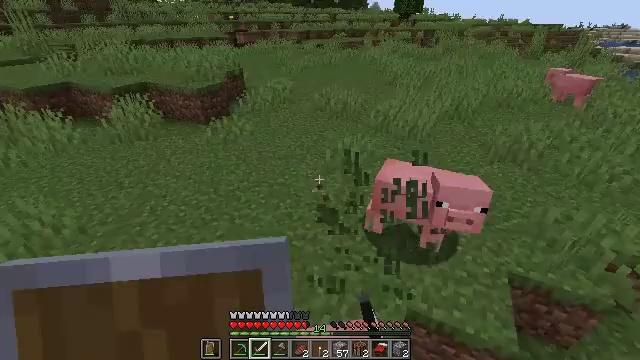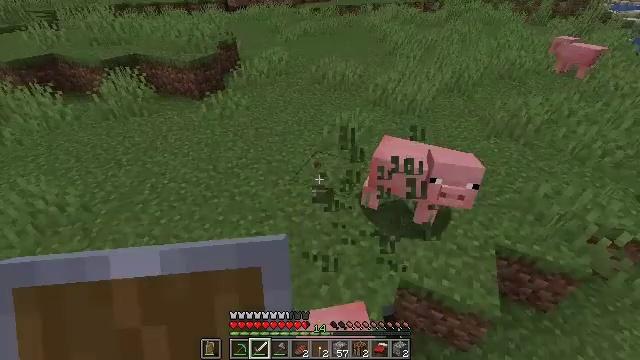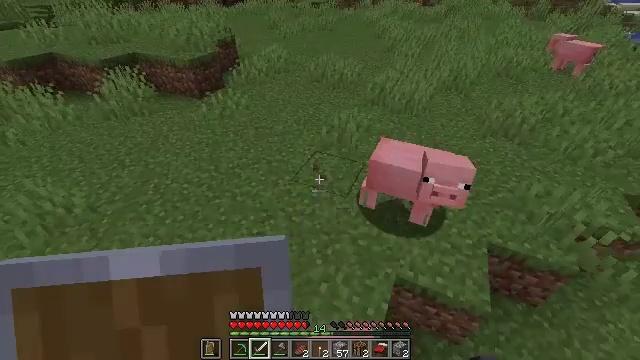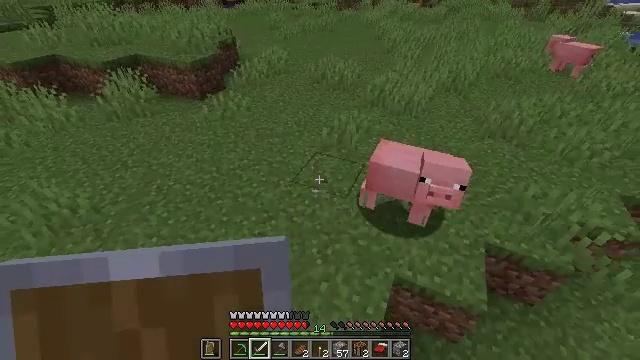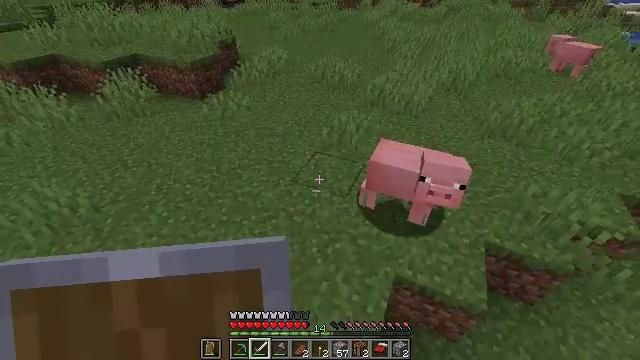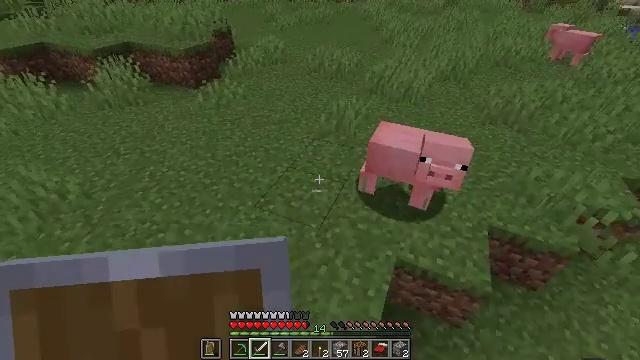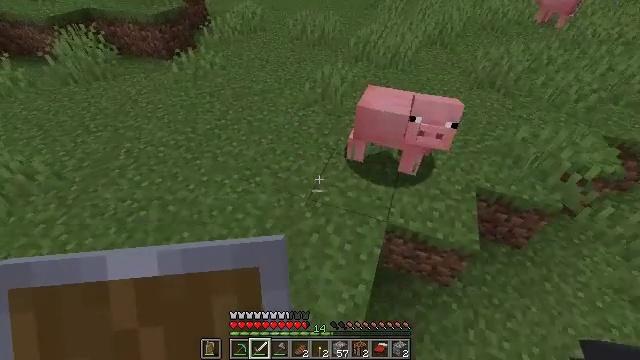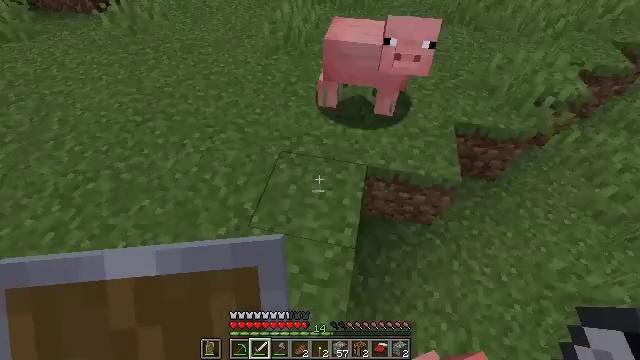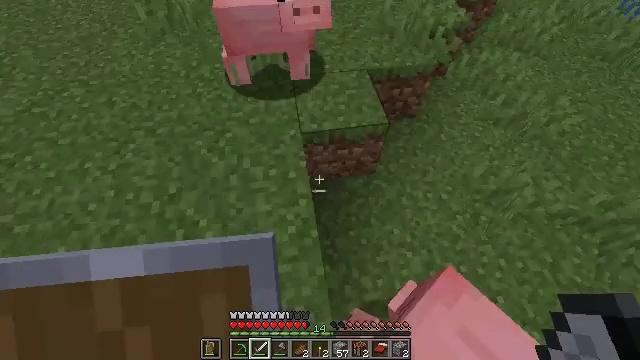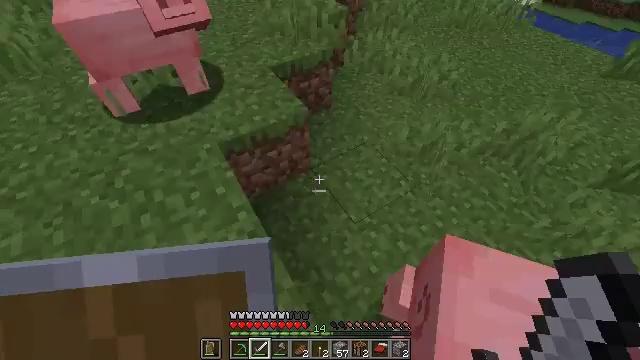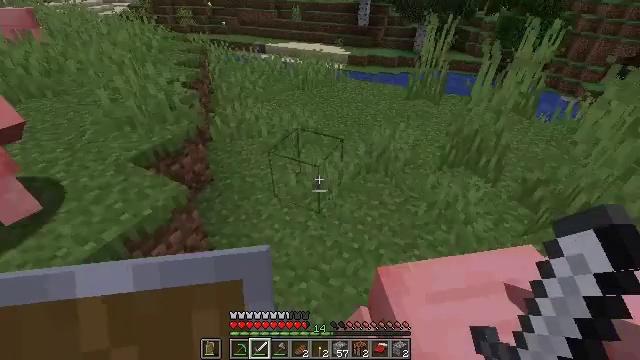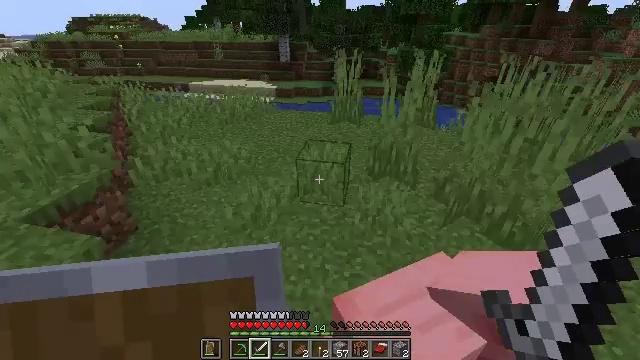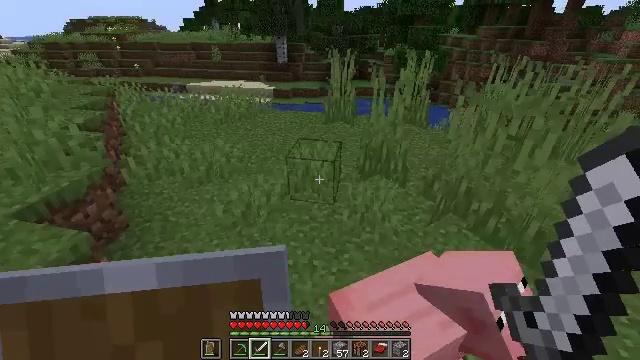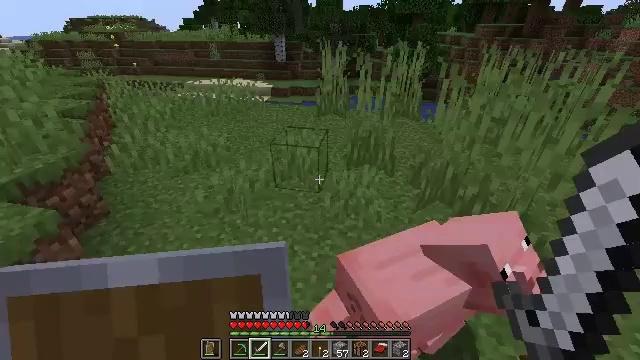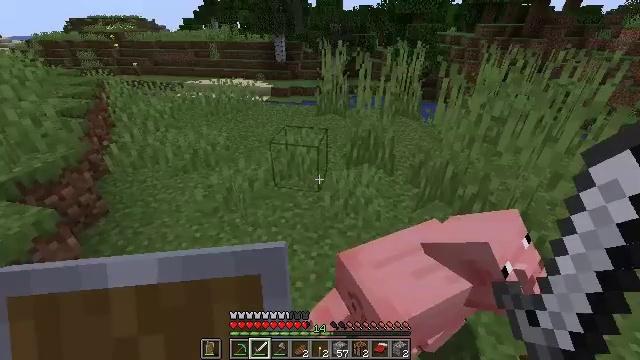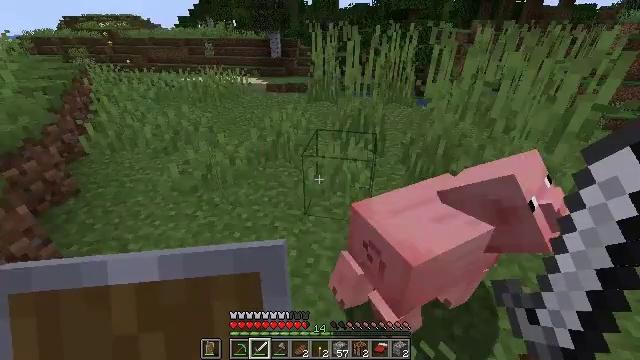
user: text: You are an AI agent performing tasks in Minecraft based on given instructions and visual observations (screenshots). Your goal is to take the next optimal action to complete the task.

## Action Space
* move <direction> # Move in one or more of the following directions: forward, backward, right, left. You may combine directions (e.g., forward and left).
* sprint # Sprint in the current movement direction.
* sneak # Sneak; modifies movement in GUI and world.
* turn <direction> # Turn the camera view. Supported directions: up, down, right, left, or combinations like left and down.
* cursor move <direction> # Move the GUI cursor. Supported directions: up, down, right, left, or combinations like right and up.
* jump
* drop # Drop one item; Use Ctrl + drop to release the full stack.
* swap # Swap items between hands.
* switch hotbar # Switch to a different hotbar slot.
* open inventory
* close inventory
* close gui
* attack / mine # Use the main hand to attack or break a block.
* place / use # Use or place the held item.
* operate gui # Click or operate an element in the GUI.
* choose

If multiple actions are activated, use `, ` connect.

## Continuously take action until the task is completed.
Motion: motion action
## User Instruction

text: Kill the pig.
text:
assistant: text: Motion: turn down, jump
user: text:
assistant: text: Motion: turn down, jump
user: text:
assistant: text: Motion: no_op
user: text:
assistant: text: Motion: no_op
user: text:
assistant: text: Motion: no_op
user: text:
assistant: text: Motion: turn right and down
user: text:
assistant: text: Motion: turn right and down
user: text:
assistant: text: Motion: move back, turn right and down
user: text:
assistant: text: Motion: move back, turn right and up
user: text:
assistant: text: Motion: move back and move right, turn right and up
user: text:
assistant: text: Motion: move back and move right, turn right and up
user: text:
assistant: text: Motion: move right
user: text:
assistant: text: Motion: move forward and move right
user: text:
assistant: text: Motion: move forward and move right
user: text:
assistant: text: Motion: move forward
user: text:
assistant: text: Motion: move forward, turn right and down
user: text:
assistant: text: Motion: move forward, turn right and down
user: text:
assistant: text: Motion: move forward, turn right, attack / mine
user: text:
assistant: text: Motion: move forward, turn right and up, attack / mine
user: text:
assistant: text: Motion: move forward, turn right and up, attack / mine
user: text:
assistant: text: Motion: move forward and move right, turn right and up, attack / mine
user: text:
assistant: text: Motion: move right, turn right and up
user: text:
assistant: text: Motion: no_op